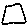
Label: square